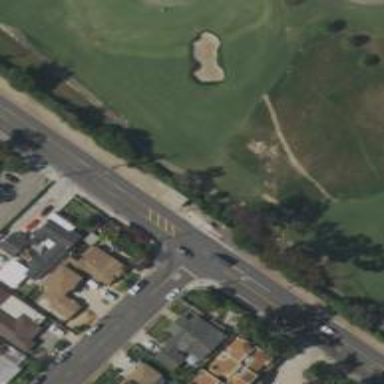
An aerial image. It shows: Path designated for golf carts.